Echo time (TE): 1.6 ms
Repetition time (TR): 3.2 ms
Flip angle: 55 degrees
Bandwidth: 1040 Hz
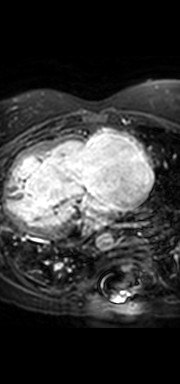
Cardiac structures present: LV (left ventricle), LA (left atrium), RA (right atrium), AO (aorta), PA (pulmonary artery), SVC (superior vena cava), IVC (inferior vena cava)
Structures absent: RV (right ventricle)